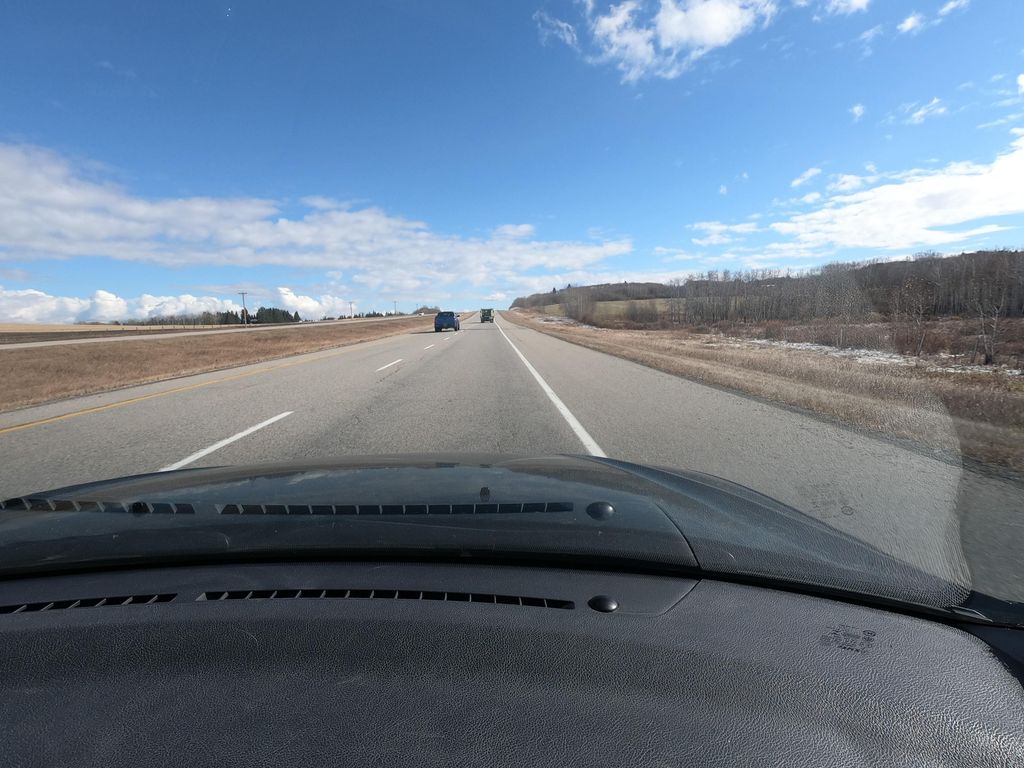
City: calgary